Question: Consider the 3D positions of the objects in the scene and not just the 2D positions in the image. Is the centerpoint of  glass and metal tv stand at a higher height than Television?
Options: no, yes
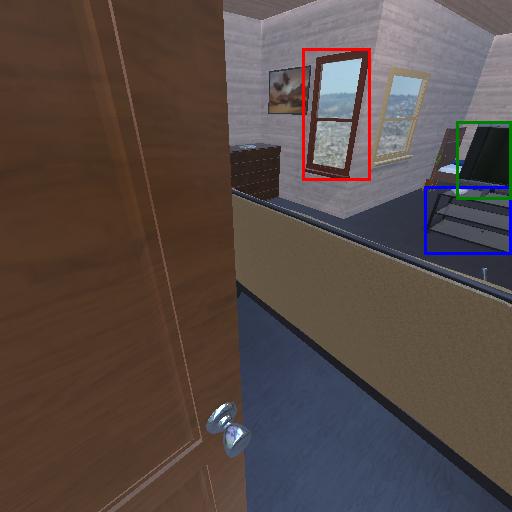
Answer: no